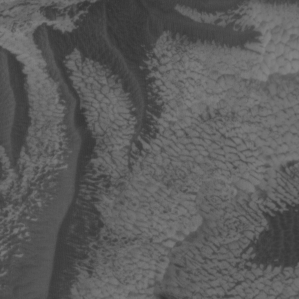
Label: non_frost